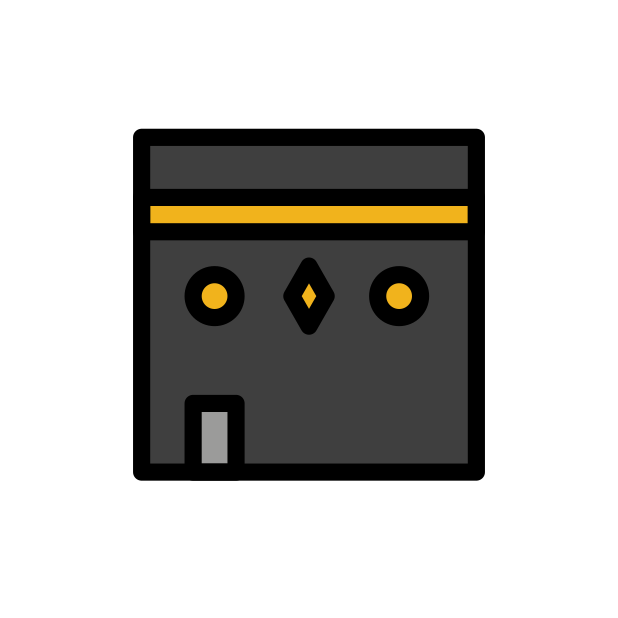
Emoji: 🕋
Name: kaaba
Unicode: 0x1f54b